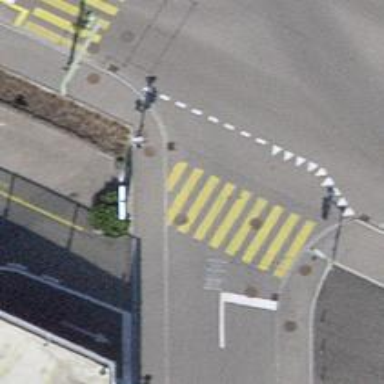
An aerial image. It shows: Crossing with traffic signals.